Question:
Hi guys. I'm working on an app that only works over wifi. When no connection is available,I have a toast displayed saying no connection available, but the user can still press buttons, etc. I want something like this displayed as long as no internet connection is available.Is it possible? Thank you in advance.
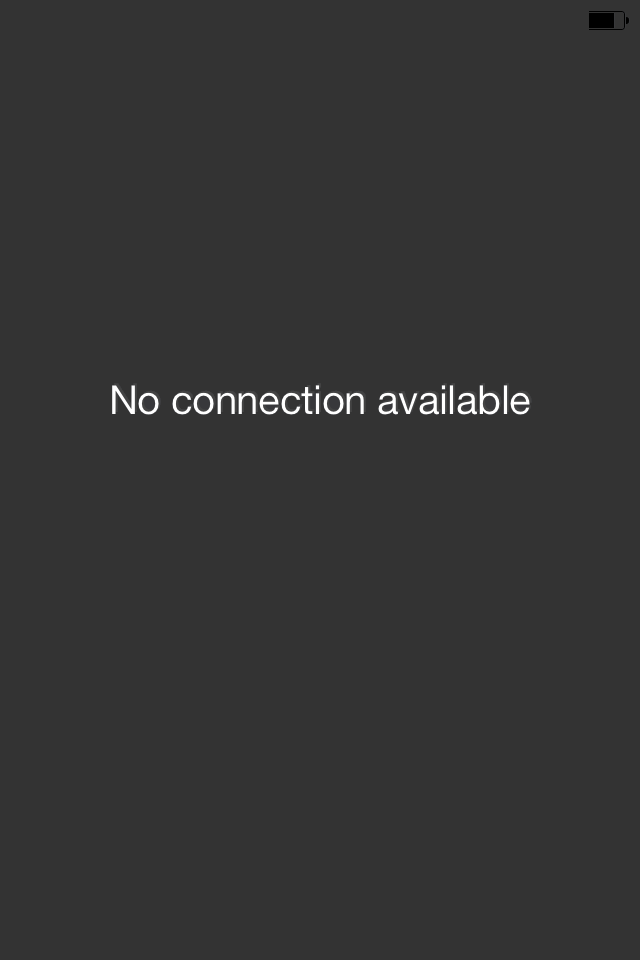
Answer: this is my method to check for conectivity:
'''
public boolean isOnline() {
boolean connected = false;
try {
ConnectivityManager connectivityManager = (ConnectivityManager)getApplicationContext().getSystemService(Context.CONNECTIVITY_SERVICE);
NetworkInfo networkInfo = connectivityManager.getActiveNetworkInfo();
connected = networkInfo != null && networkInfo.isAvailable() && networkInfo.isConnected();
return connected;
} catch (Exception e) {
Log.e(TAG, e.getMessage());
}
return connected;
}
'''
You will use the method to show/hide the TextView with the message "'No connection Available'":
'''
if(isOnline()){
findViewById(R.id.no_internet).setVisibility(View.INVISIBLE) // Online
}else{
findViewById(R.id.no_internet).setVisibility(View.VISIBLE) // Disconnected
}
'''